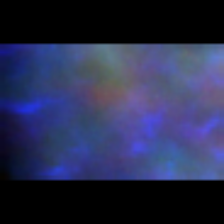
Taxon: Unknown_full_image
Group: Unknown